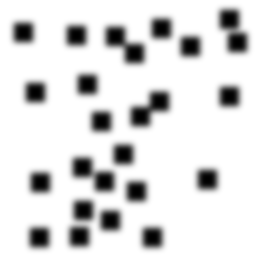
Squares: 25
Triangles: 0
Stars: 0
Total shapes: 25